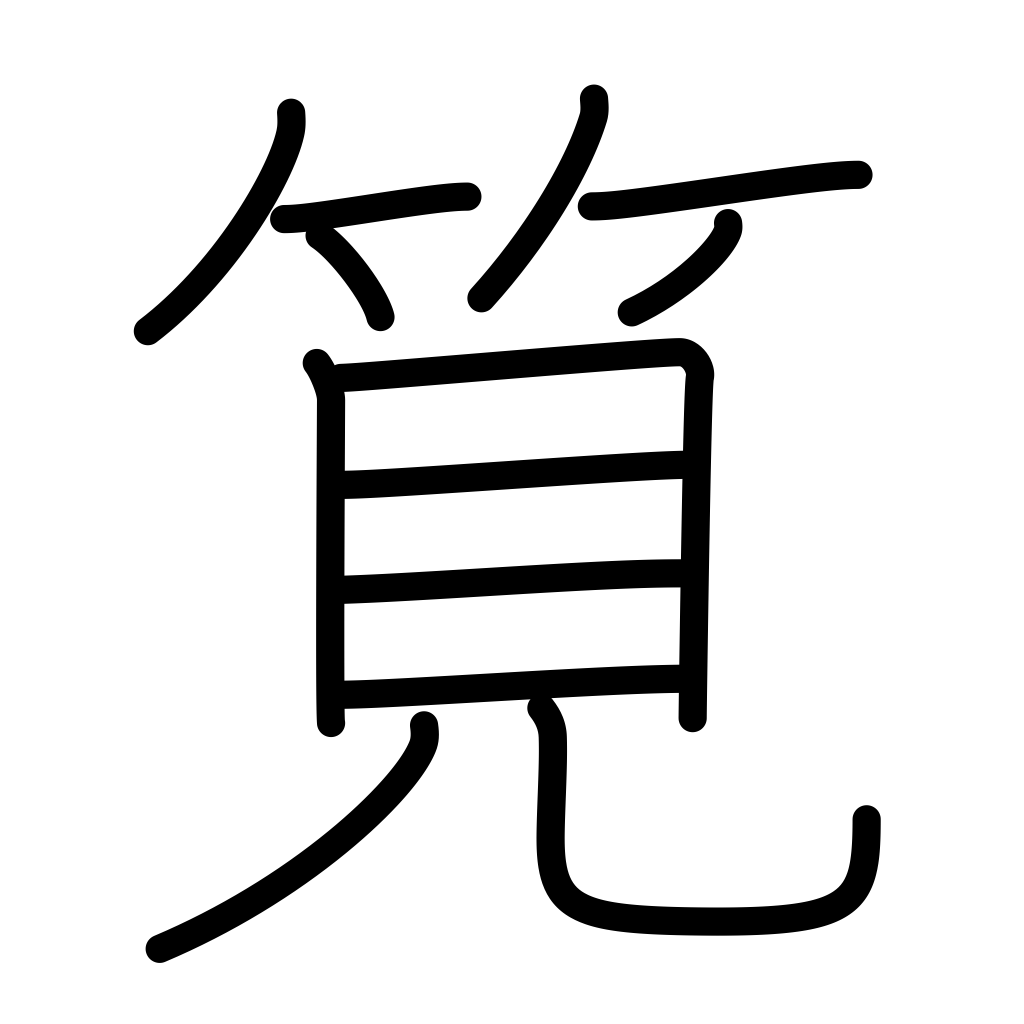
Meaning: waterpipe, flume